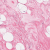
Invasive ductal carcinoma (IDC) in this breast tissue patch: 0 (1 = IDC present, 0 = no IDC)